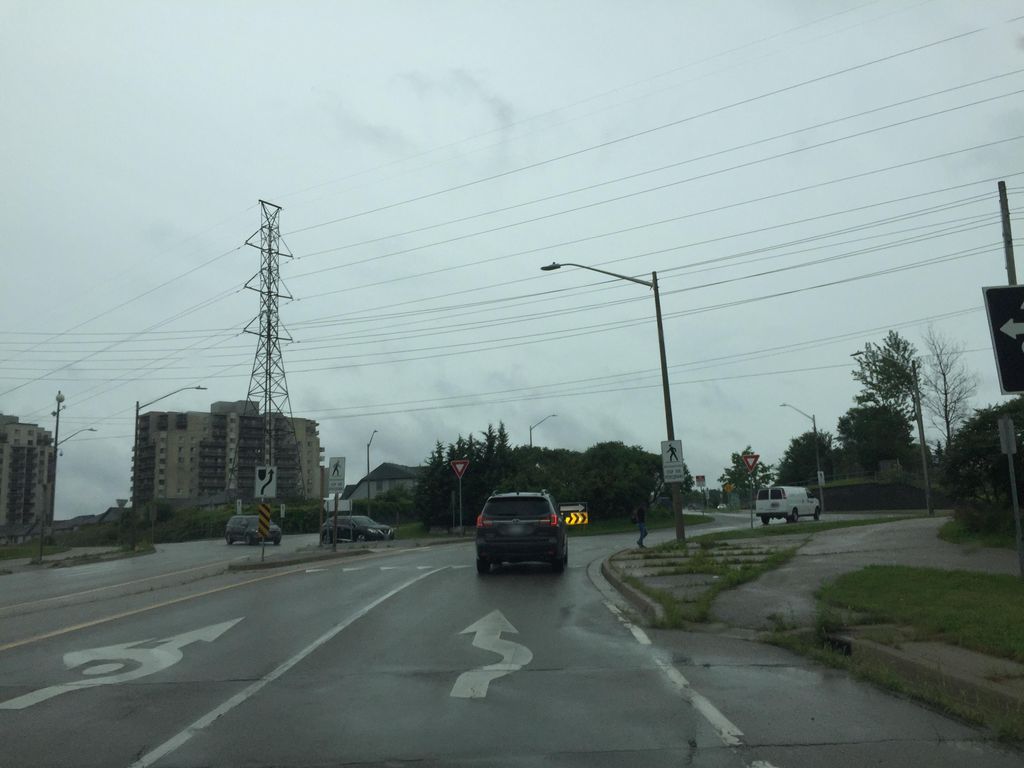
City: kitchener-waterloo